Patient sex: M
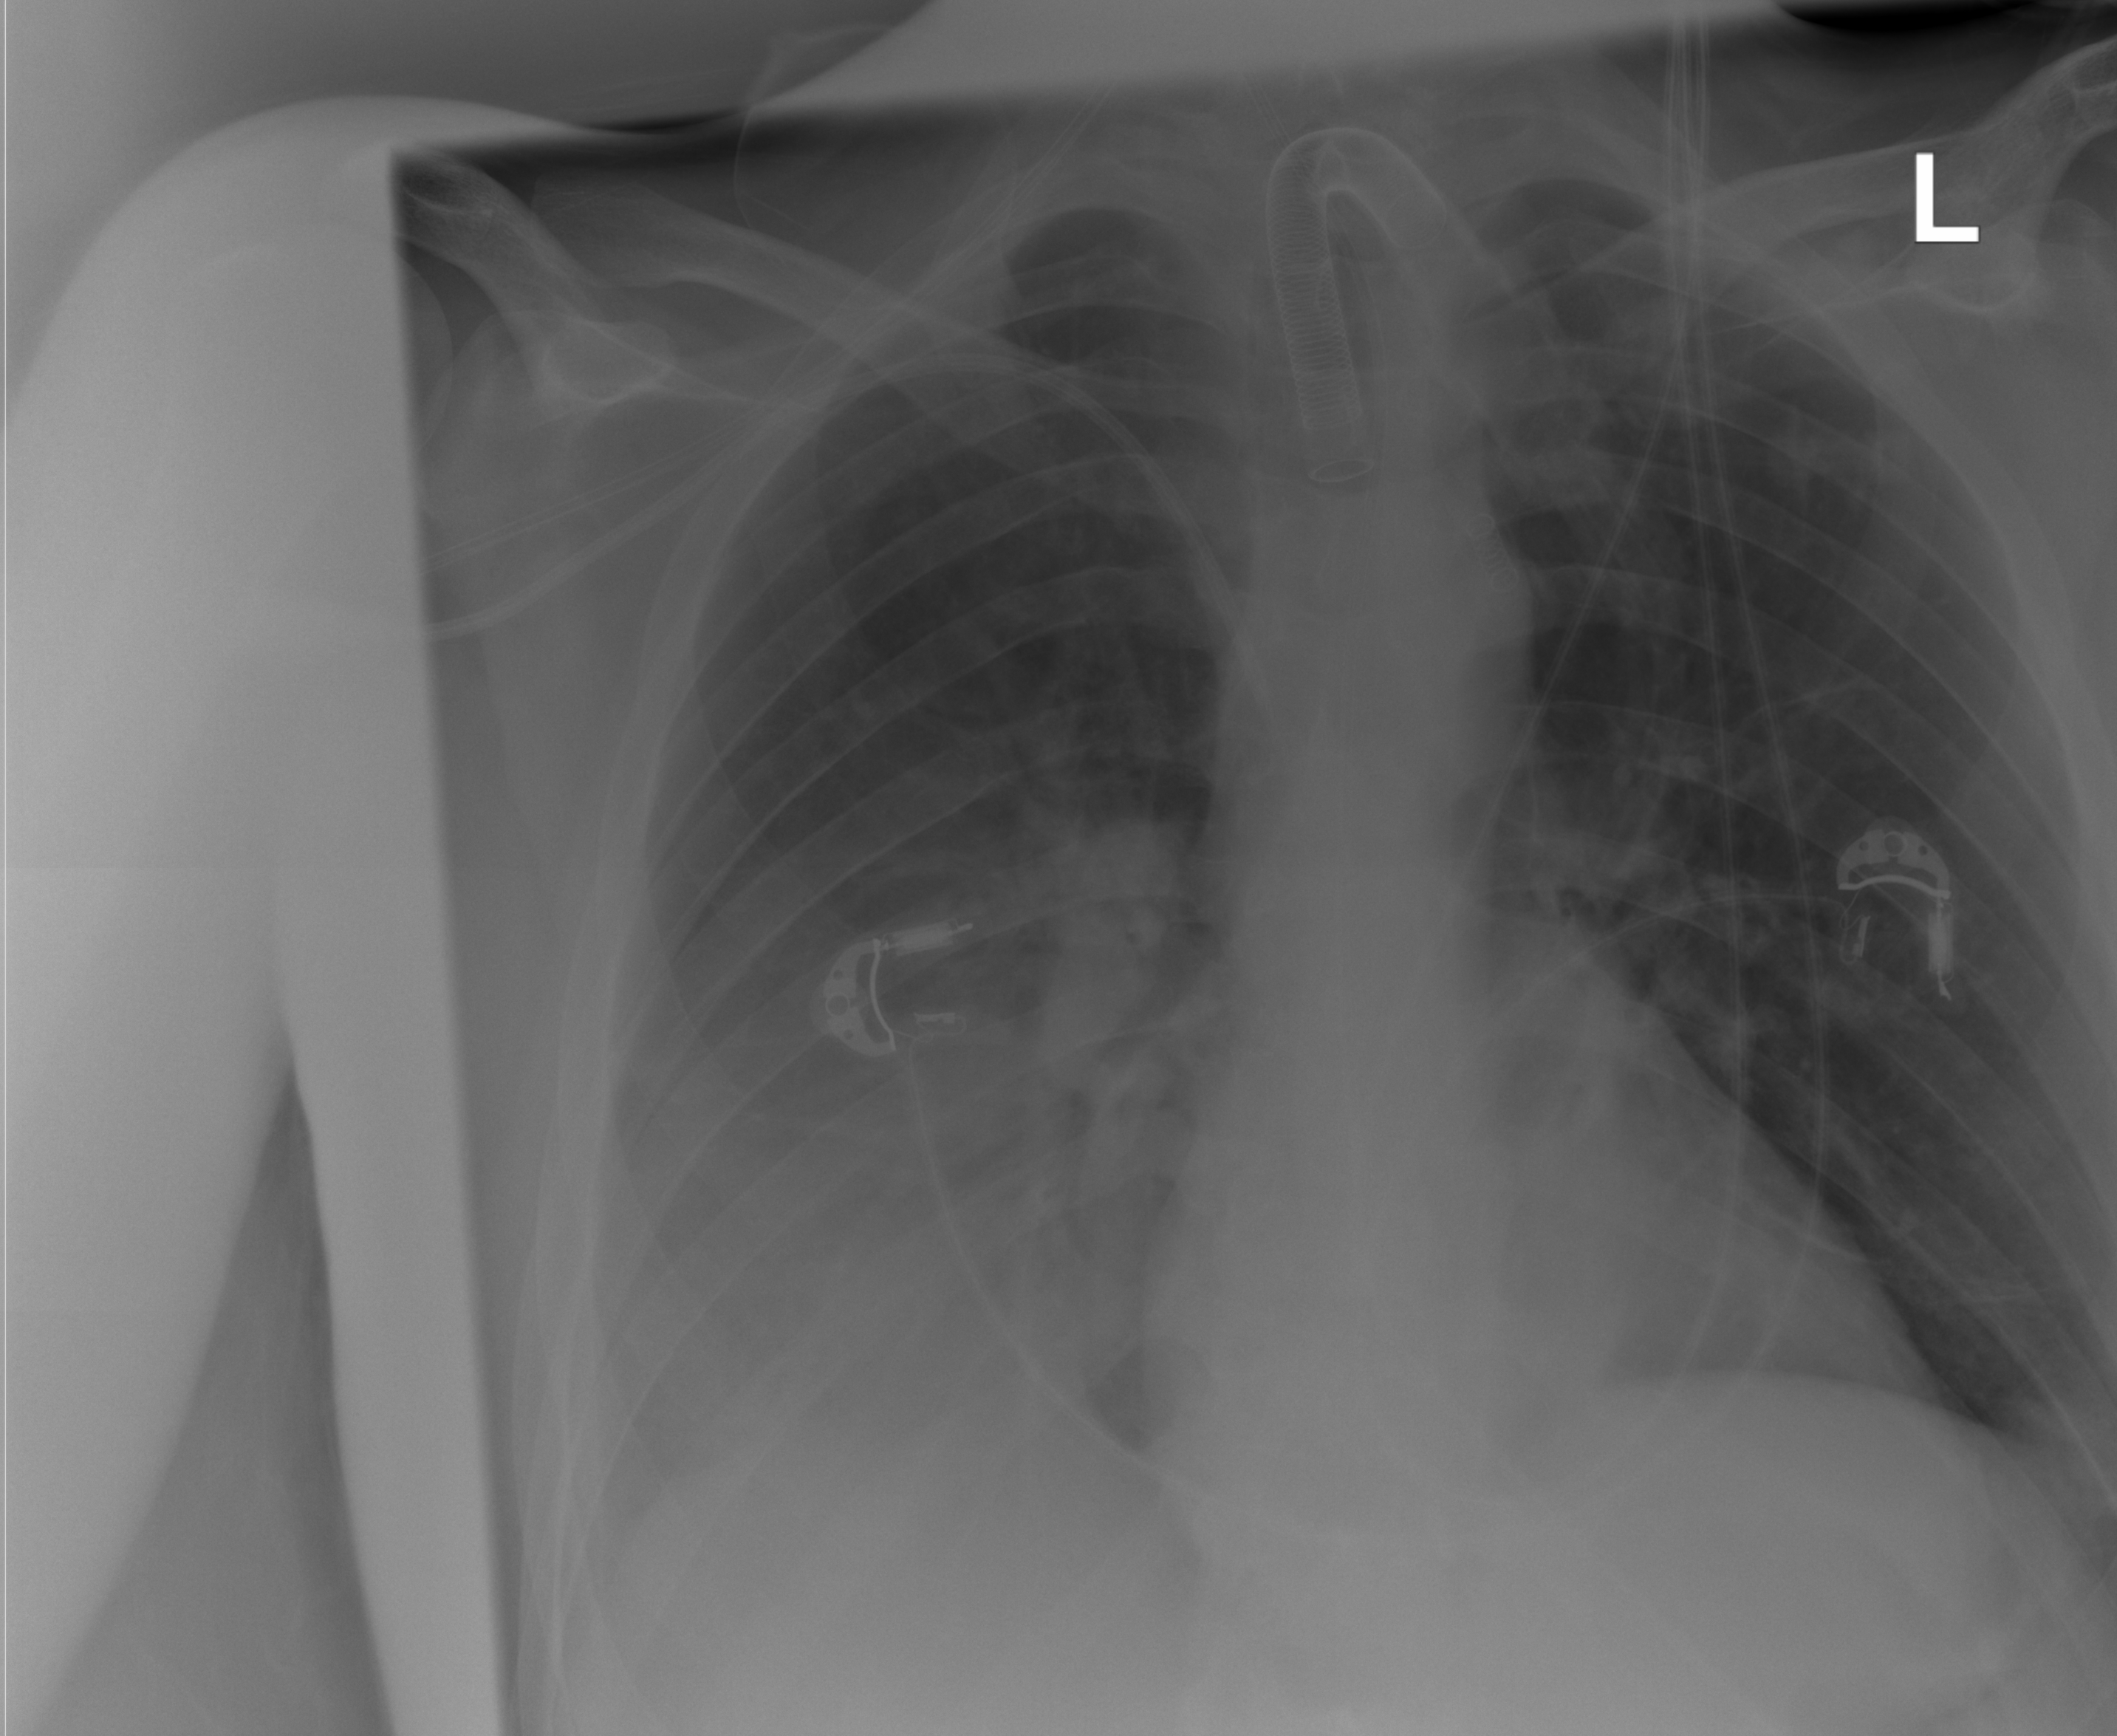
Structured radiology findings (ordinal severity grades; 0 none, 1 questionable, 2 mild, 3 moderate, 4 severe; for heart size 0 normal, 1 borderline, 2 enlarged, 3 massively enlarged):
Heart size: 0
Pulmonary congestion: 0
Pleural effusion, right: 2
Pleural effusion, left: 2
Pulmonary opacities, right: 3
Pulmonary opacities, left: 0
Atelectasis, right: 3
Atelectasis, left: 2